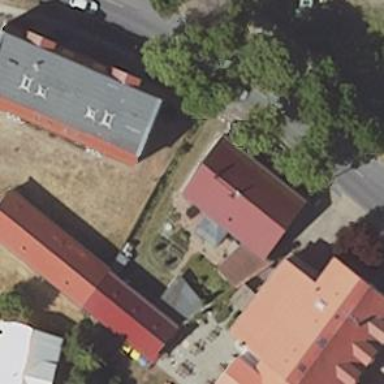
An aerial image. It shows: Residential building.